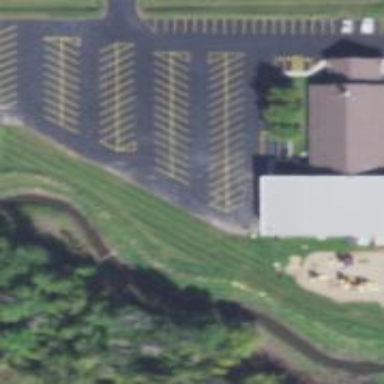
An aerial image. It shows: Asphalt driveway used as service road.